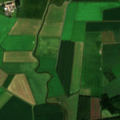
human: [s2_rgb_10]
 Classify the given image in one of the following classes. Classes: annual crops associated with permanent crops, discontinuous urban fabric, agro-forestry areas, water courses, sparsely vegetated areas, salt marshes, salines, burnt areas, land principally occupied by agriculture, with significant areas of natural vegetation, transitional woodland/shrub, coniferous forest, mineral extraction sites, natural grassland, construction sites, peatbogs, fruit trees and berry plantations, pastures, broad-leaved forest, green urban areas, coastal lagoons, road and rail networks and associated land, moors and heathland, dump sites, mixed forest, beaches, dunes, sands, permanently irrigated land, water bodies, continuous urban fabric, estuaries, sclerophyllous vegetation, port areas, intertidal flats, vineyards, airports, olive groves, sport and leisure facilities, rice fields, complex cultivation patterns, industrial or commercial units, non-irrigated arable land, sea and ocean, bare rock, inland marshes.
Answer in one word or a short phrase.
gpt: non-irrigated arable land, mixed forest